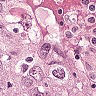
Metastatic tissue present: yes